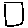
Label: square